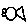
Label: fish